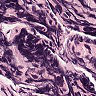
Metastatic tissue present: no